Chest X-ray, PA view. Patient: 61 years old, sex M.
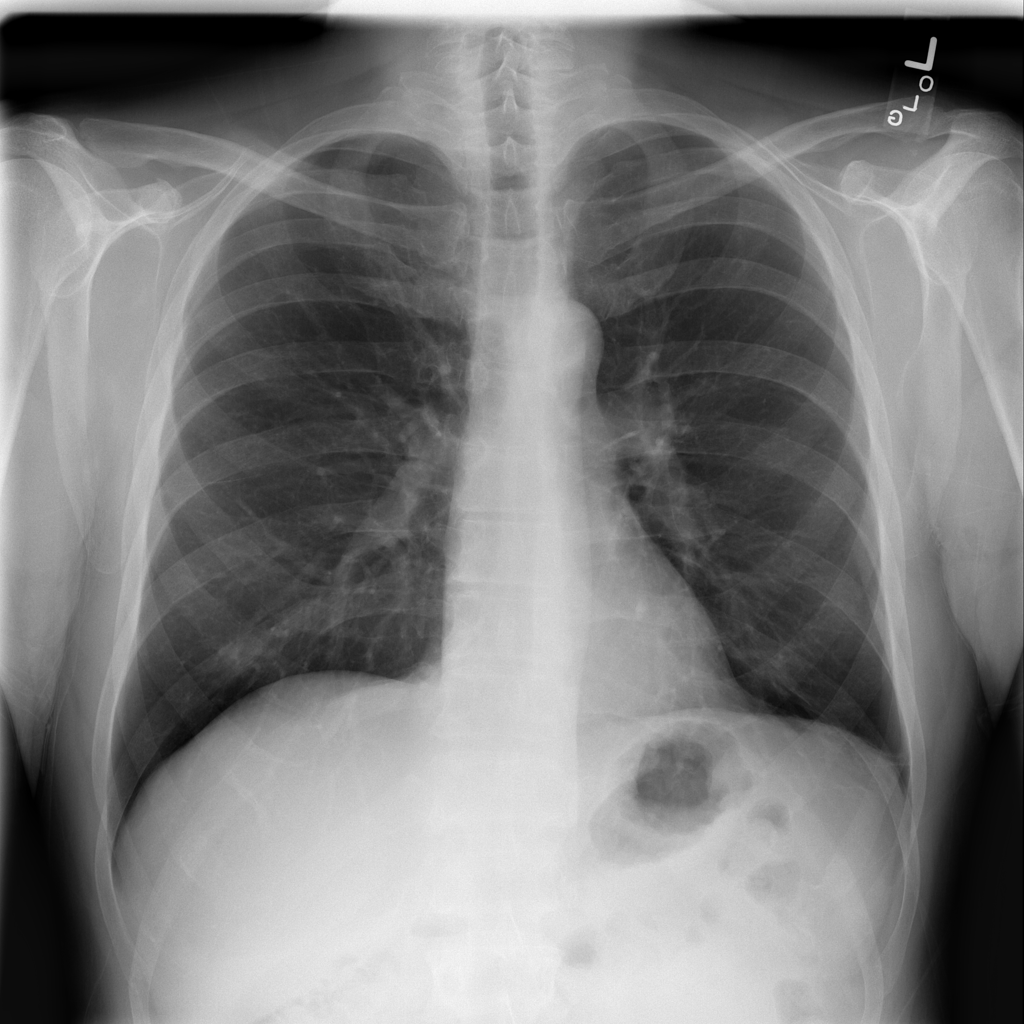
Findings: No Finding